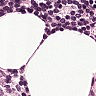
Metastatic tissue present: no